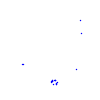
Particle: proton